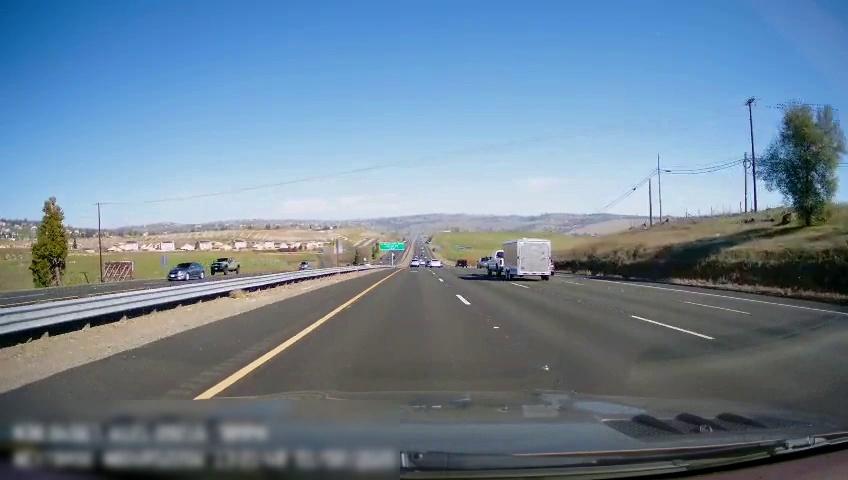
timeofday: Day
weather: Sunny
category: Drivable Space
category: Drivable Space
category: Vehicles | Car
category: Vehicles | Truck
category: Vehicles | Car
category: Vehicles | Car
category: Vehicles | Other LV
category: Vehicles | Car
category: Vehicles | Truck
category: Vehicles | Other LV
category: Vehicles | Car
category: Lanes | Current Lane
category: Lanes | Current Lane
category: Lanes | Alternate Lane
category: Lanes | Alternate Lane
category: Lanes | Alternate Lane
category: Lanes | Opposite Lane
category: Lanes | Opposite Lane
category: Lanes | Opposite Lane
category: Traffic | Signs